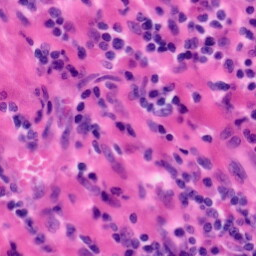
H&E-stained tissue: Tonsil